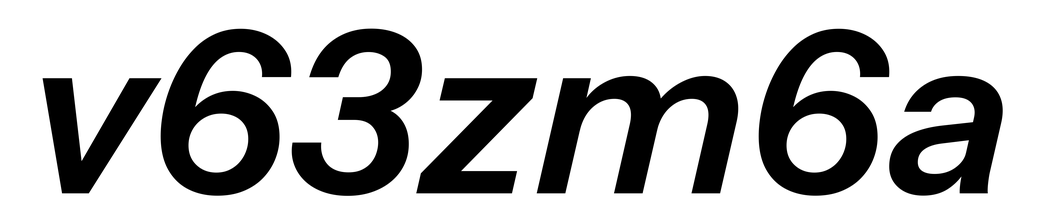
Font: InstrumentSans-Italic_SemiBold_Italic